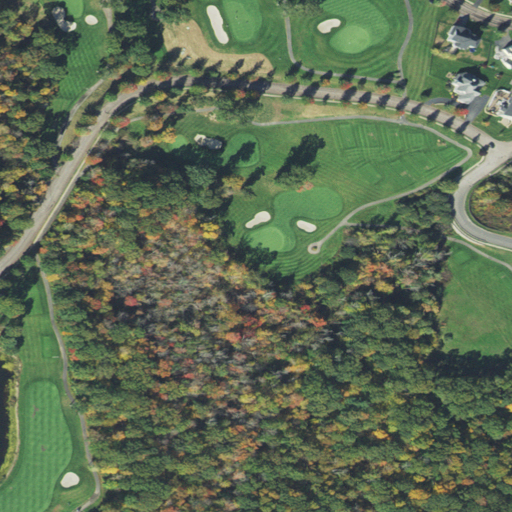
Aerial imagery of mountain in Massachusetts named Keith Hill containing deciduous forest, low intensity development, open development, mixed forest, woody wetlands, medium intensity development, and pasture